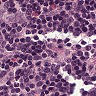
Metastatic tissue present: no